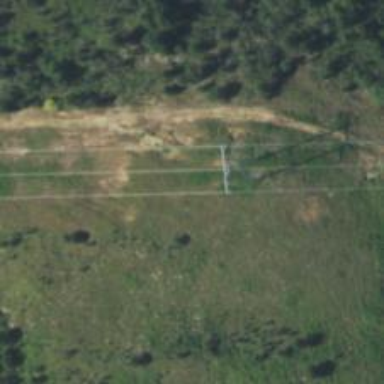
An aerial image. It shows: H-frame power tower with distinctive design.